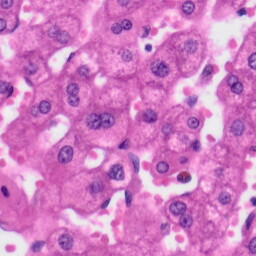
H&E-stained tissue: Liver